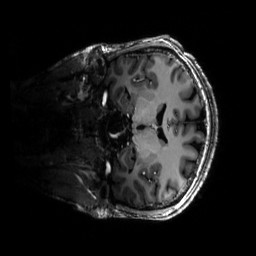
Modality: T1w
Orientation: coronal
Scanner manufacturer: siemens
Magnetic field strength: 6.98 T
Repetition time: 2.3 s
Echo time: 0.00273 s